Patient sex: M
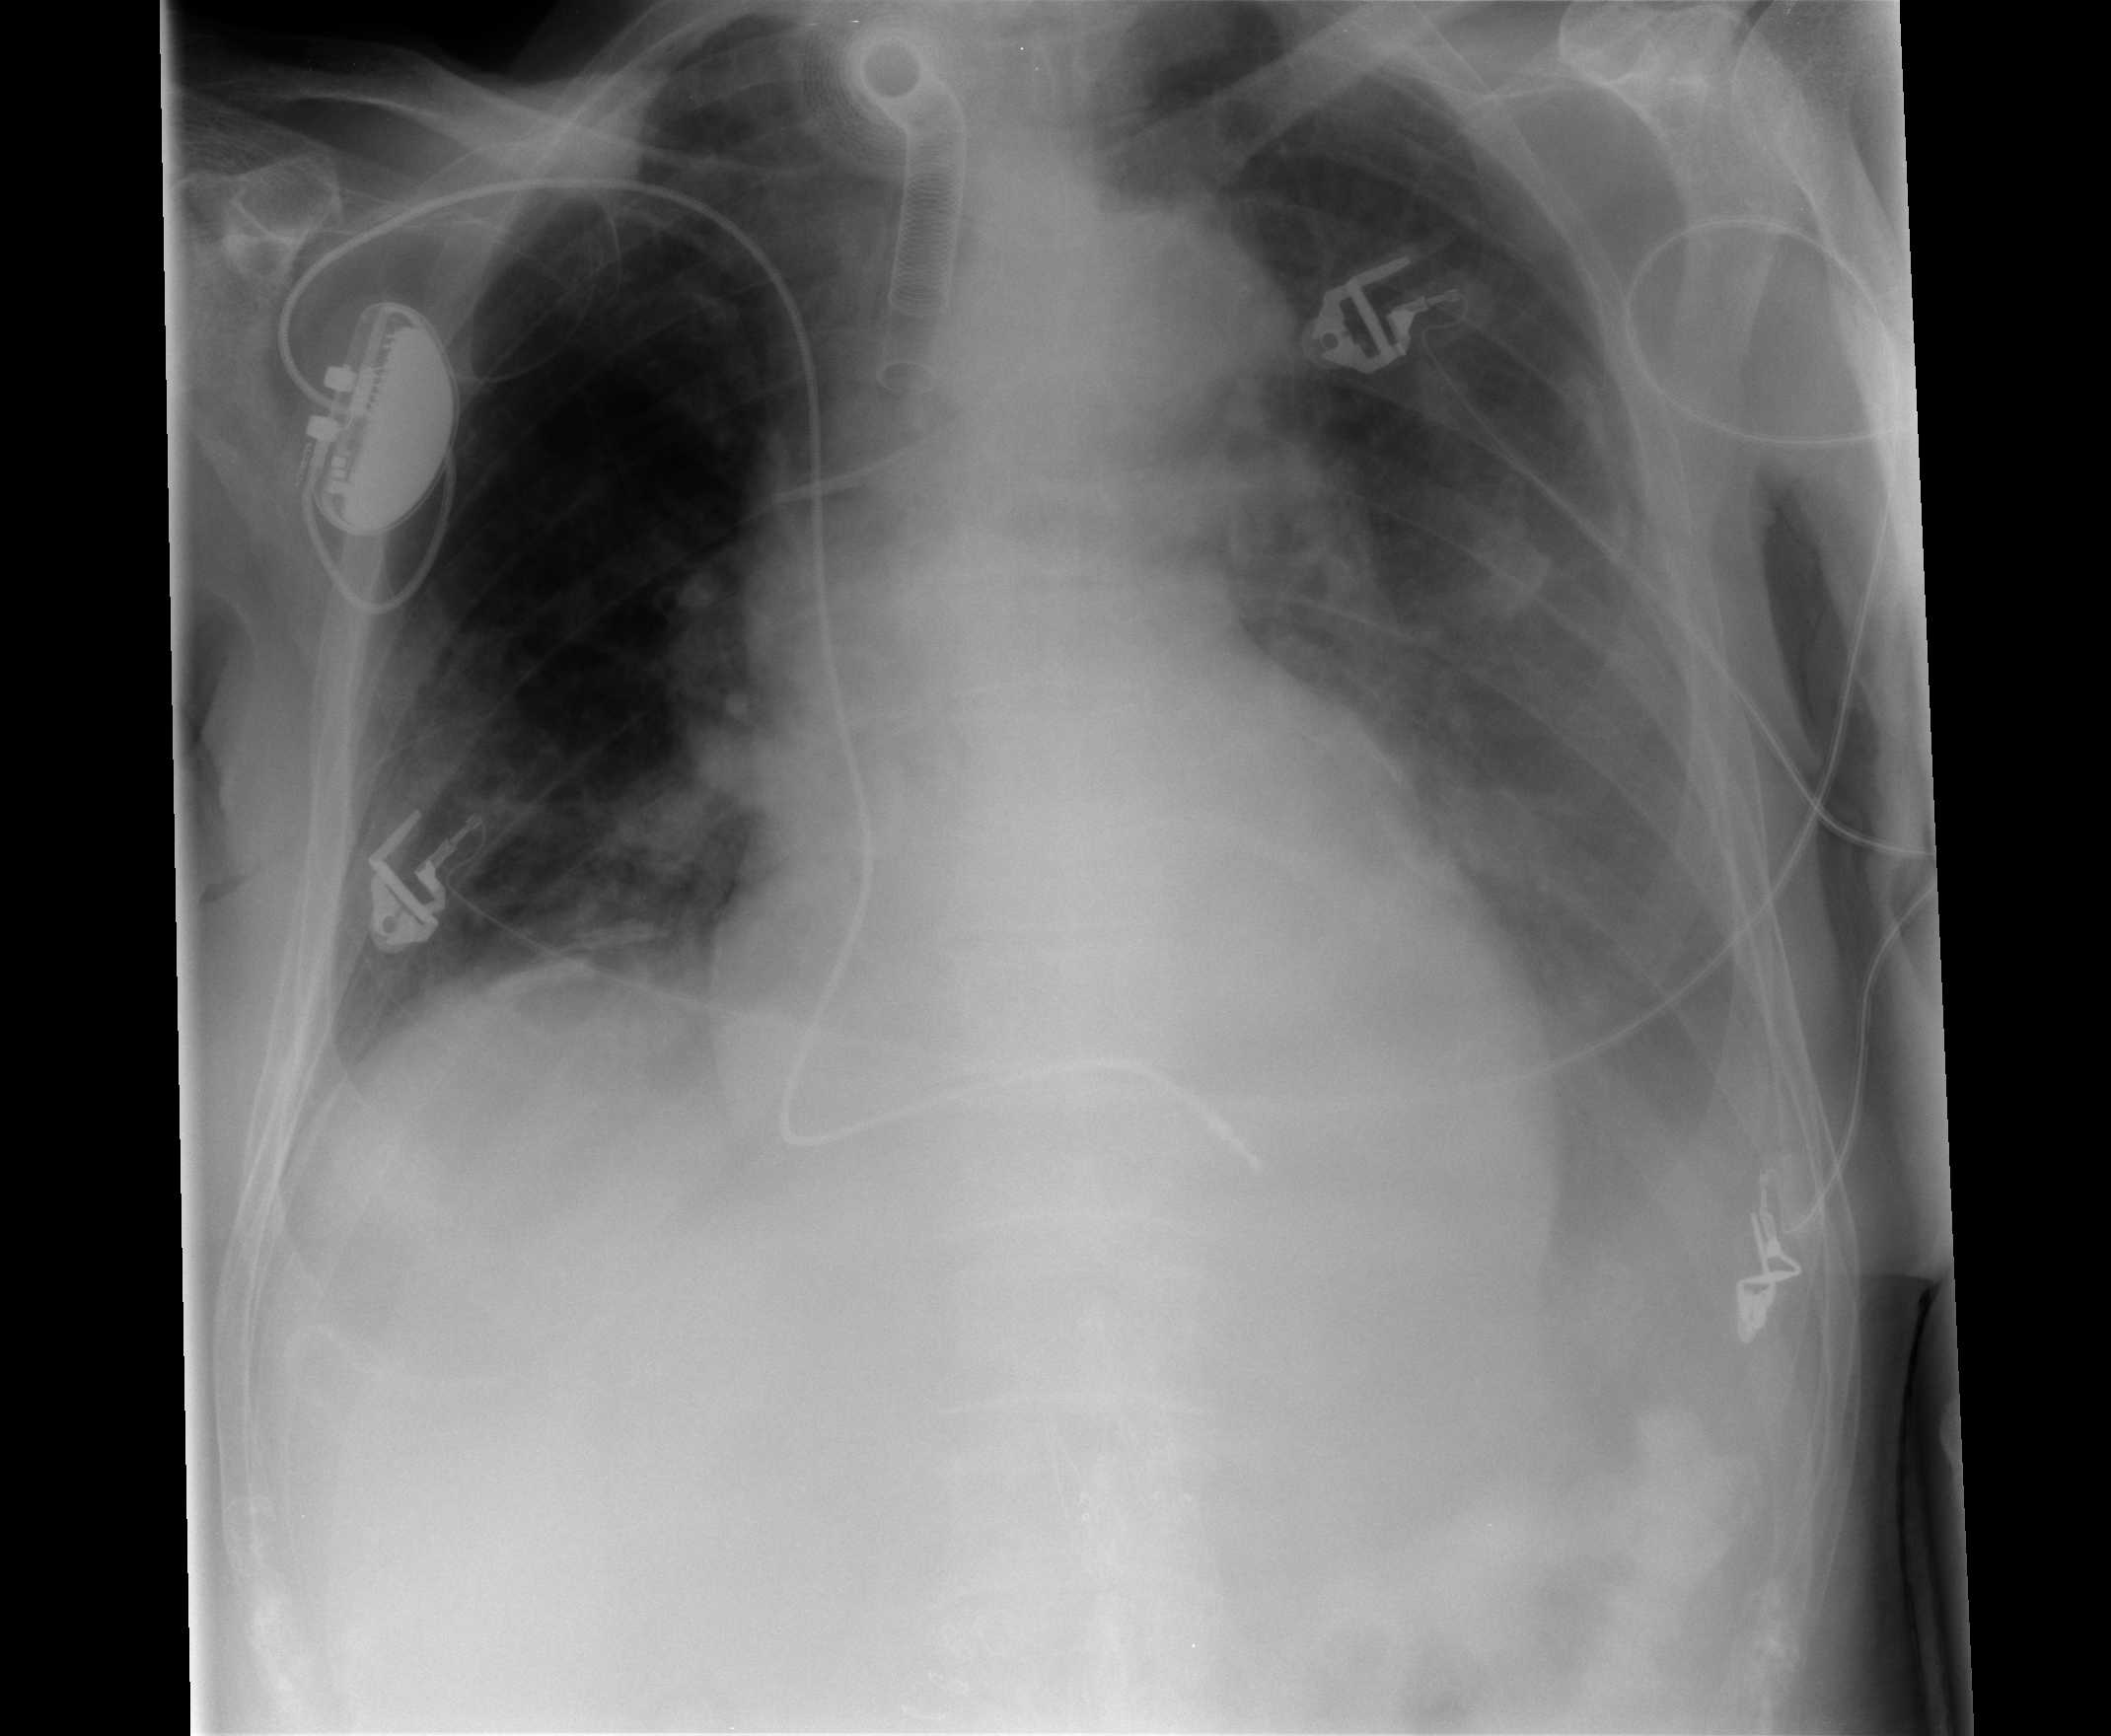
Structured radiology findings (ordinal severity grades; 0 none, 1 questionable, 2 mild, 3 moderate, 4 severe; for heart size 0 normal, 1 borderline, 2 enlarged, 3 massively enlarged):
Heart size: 2
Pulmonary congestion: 2
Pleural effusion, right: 1
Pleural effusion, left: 3
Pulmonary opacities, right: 0
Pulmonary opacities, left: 0
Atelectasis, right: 2
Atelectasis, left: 2